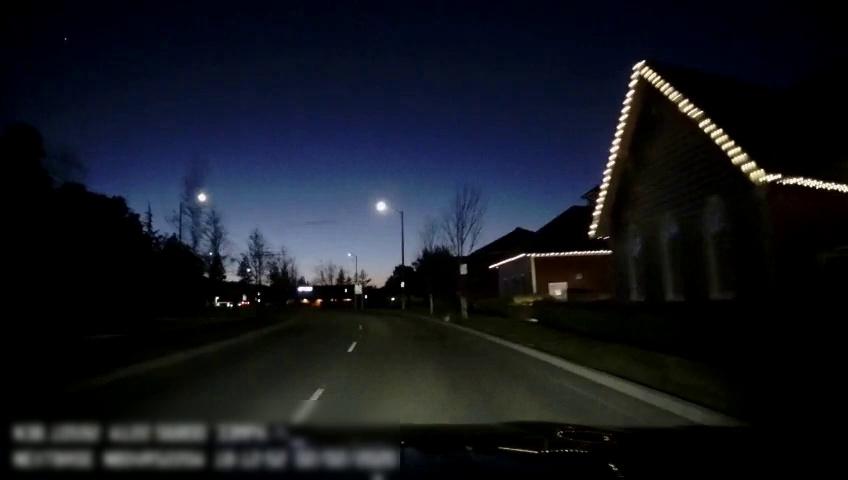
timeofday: Night
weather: Other
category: Drivable Space
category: Drivable Space
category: Lanes | Current Lane